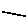
Label: line